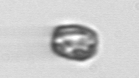
Label: Thalassiosira